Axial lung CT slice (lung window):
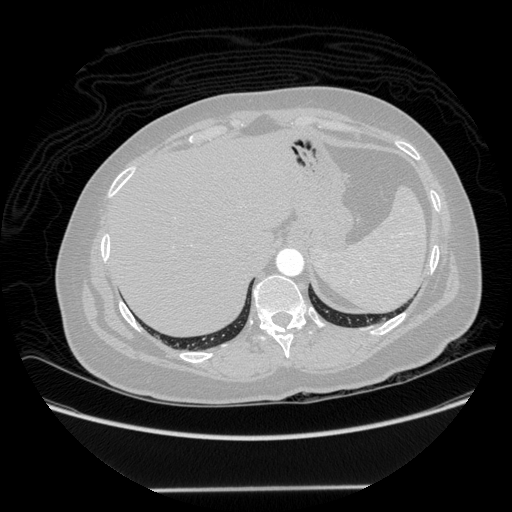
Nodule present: no